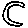
Label: moon